Question: I am trying to do a quiver plot of three arrows in the x, y and z direction with the arrow colors being green red and blue. For some reason, the lines are the right color but the arrow head is the wrong color and I am not sure how to fix. Here is my code:
'''
import numpy as np
import matplotlib.pyplot as plt
from mpl_toolkits.mplot3d import Axes3D
fig = plt.figure()
ax = fig.gca(projection='3d')
cols = ['r', 'g', 'b']
quivers = ax.quiver([0,0,0],[0,0,0],[0,0,0],[1,0,0],[0,1,0],[0,0,1], colors=cols)
ax.set_xlim3d([-2.0, 2.0])
ax.set_xlabel('X')
ax.set_ylim3d([-2.0, 2.0])
ax.set_ylabel('Y')
ax.set_zlim3d([-2, 2])
ax.set_zlabel('Z')
plt.show()
'''

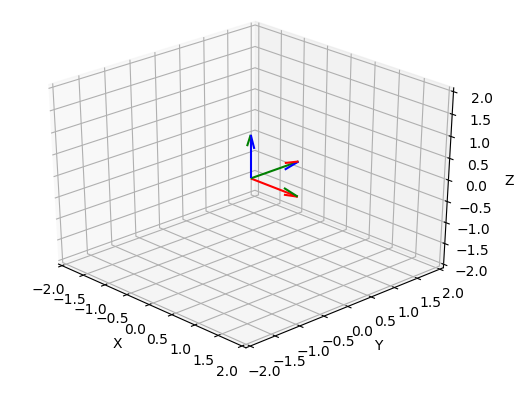
Answer: In 'quiver', if a list of colors is specified as option 'colors=..', color cycle is in effect for all line segments, including all parts of the arrows.
To get 3 arrows of different colors, you can use 3 'quiver' statements, each with different color.
'''
ax.quiver([0],[0],[0],[1],[0],[0], colors='r')
ax.quiver([0],[0],[0],[0],[1],[0], colors='g')
ax.quiver([0],[0],[0],[0],[0],[1], colors='b')
'''
'''
fr = [(0,0,0), (0,0,0), (0,0,0)]
to = [(1,0,0), (0,1,0), (0,0,1)]
cr = ["red", "green", "blue"]
for (from_, to_, colr_) in zip(fr,to,cr):
ax.quiver(*from_, *to_, colors=colr_)
'''